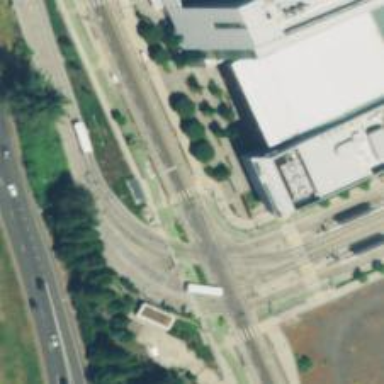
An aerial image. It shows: Tram crossing on the railway.